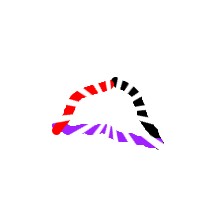
Shape: triangle